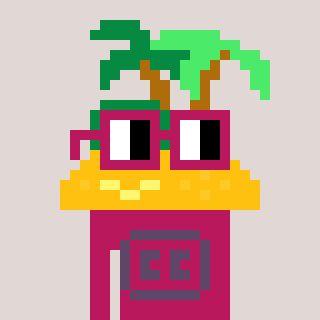
a pixel art character with square dark red glasses, a island-shaped head and a darkpink-colored body on a warm background